Brain MRI, modality: ceT1
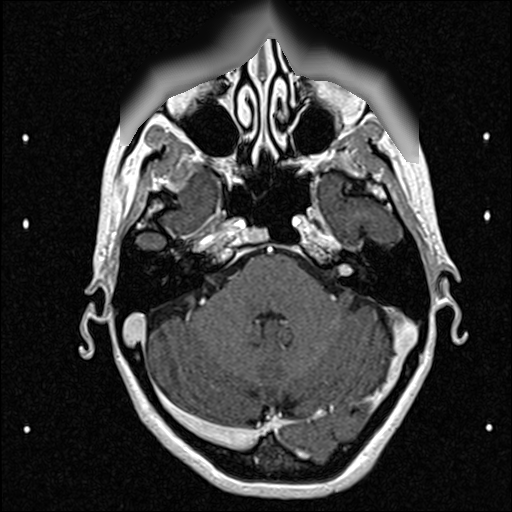